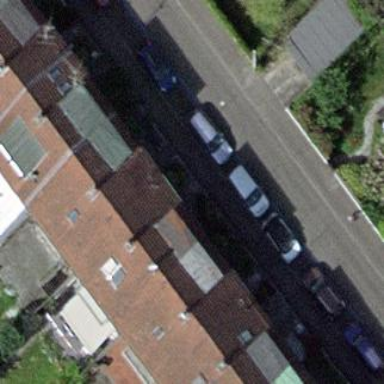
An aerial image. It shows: Terrace building.